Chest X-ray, AP view. Patient: 22 years old, sex M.
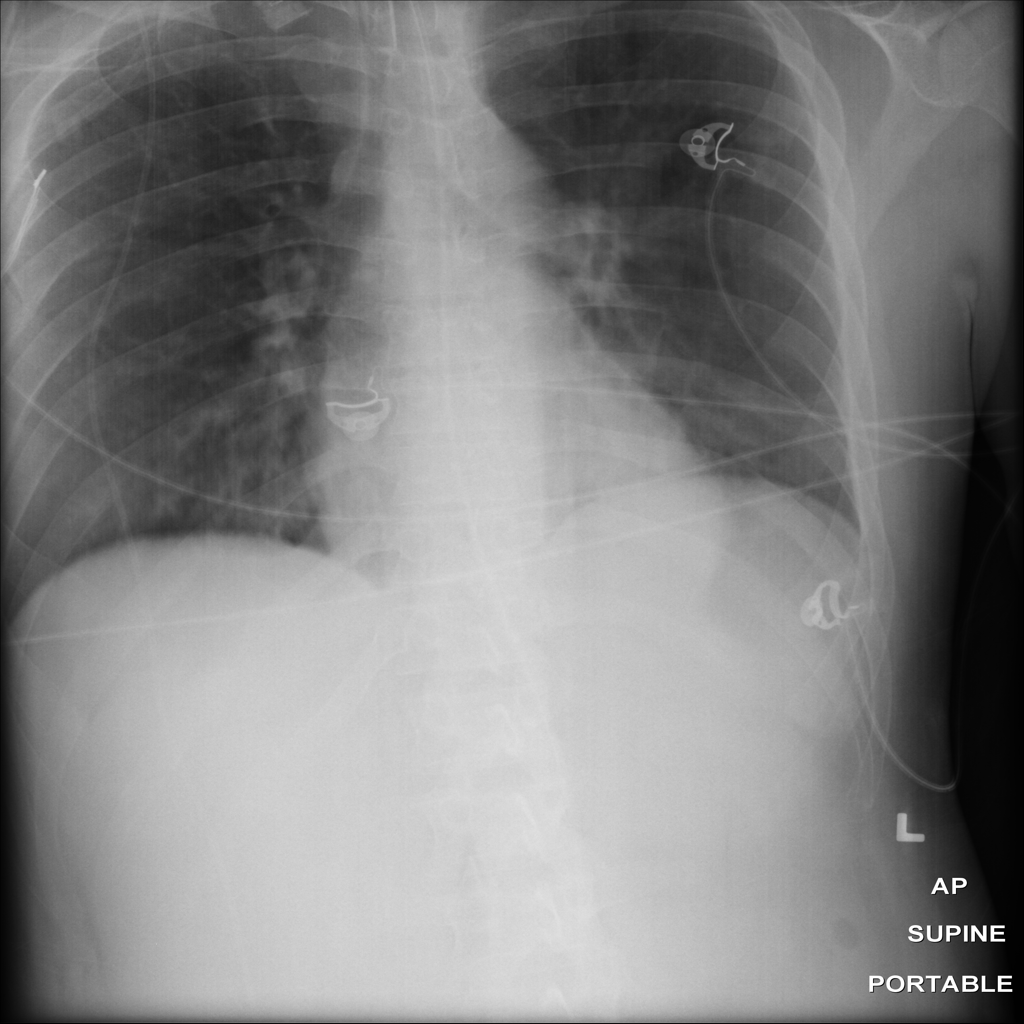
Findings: No Finding